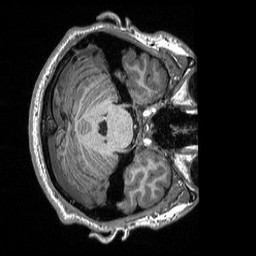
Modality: T1w
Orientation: axial
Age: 22
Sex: male
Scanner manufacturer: siemens
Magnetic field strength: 3 T
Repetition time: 2.3 s
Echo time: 0.00298 s